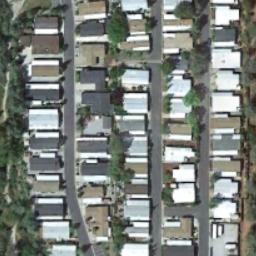
Label: residential